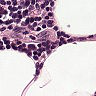
Metastatic tissue present: no